Field crop: tomato
Growth stage: 1
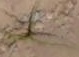
Species: cyperus